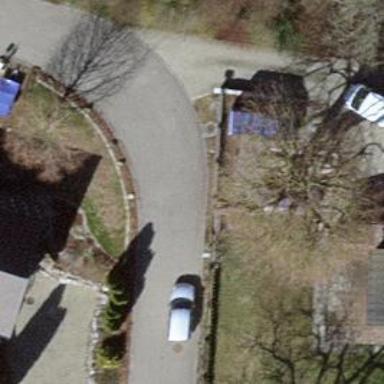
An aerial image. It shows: Smooth asphalt road in residential area.